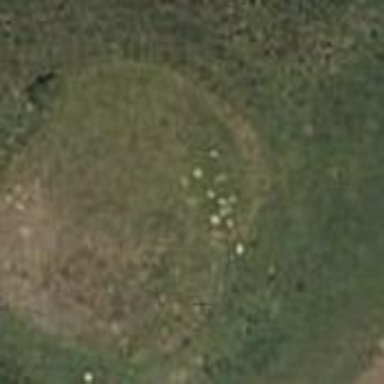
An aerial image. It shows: Golf tee.